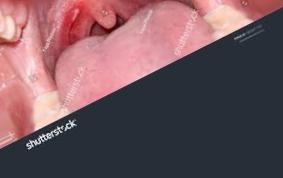
Condition: Mouth Ulcer